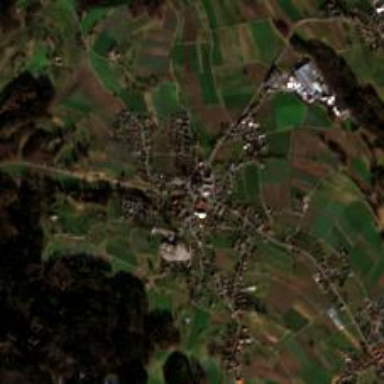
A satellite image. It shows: Village.